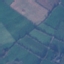
Land use / land cover class: Pasture